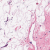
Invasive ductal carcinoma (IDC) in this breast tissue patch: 0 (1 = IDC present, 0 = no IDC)